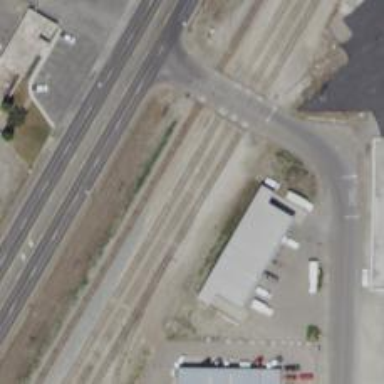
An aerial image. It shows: Railway siding for service.